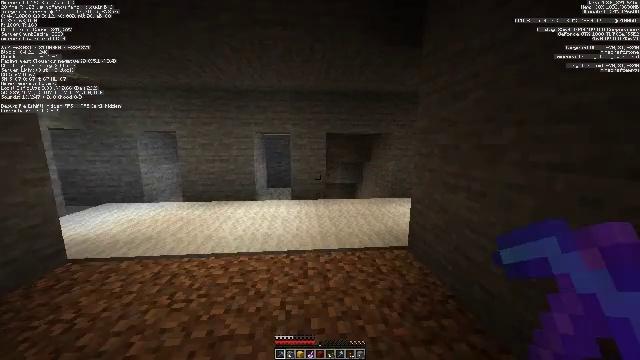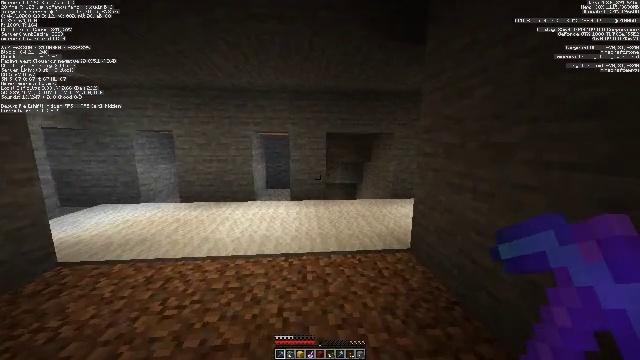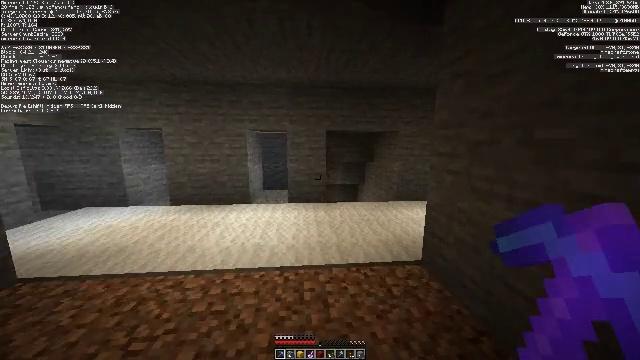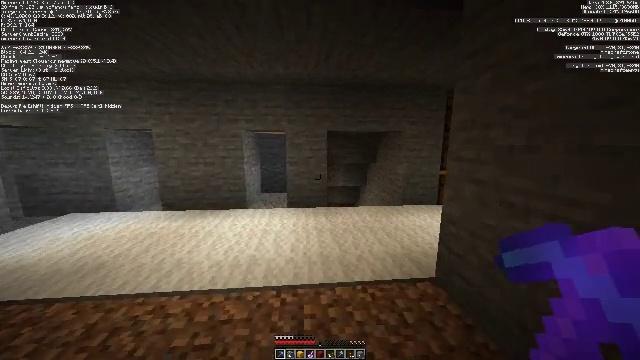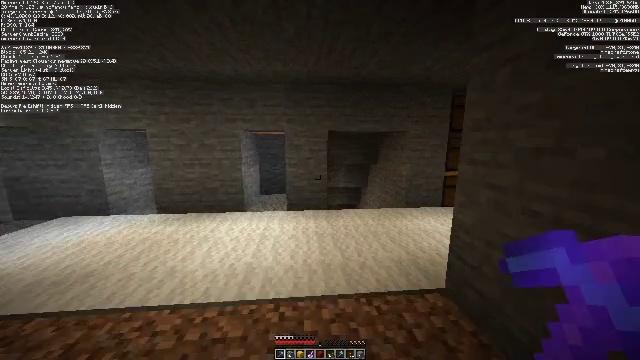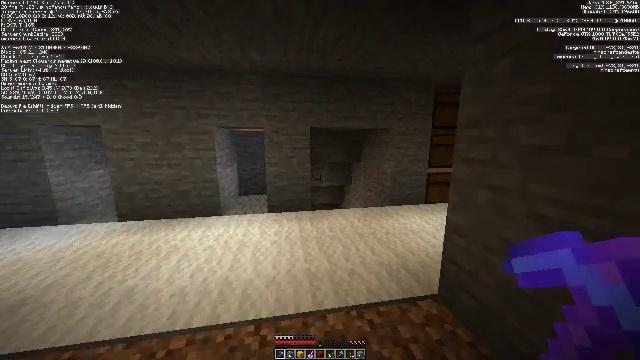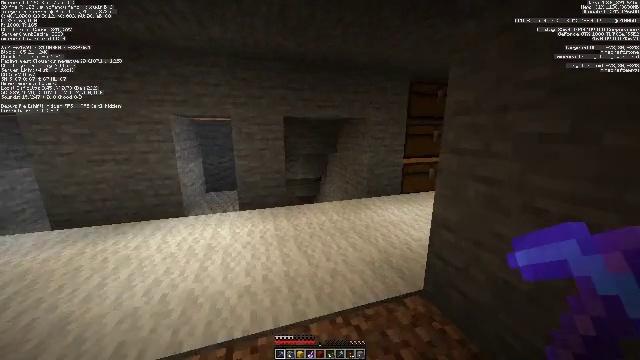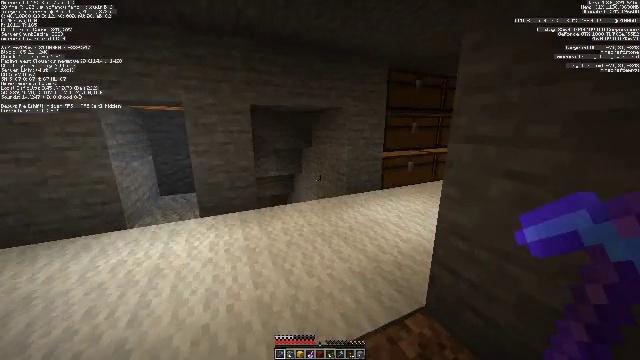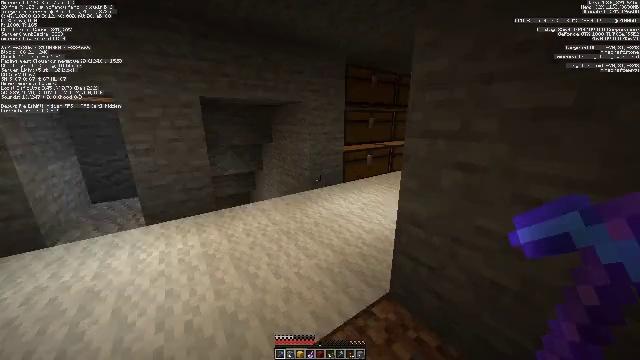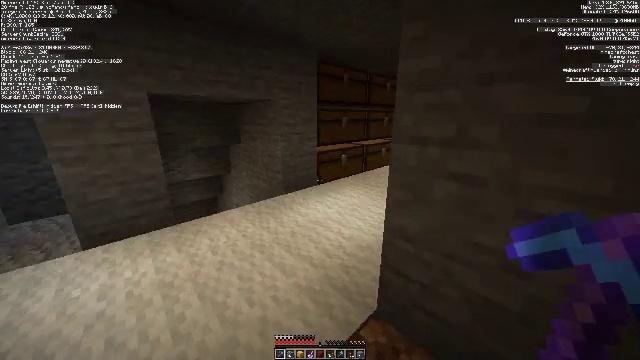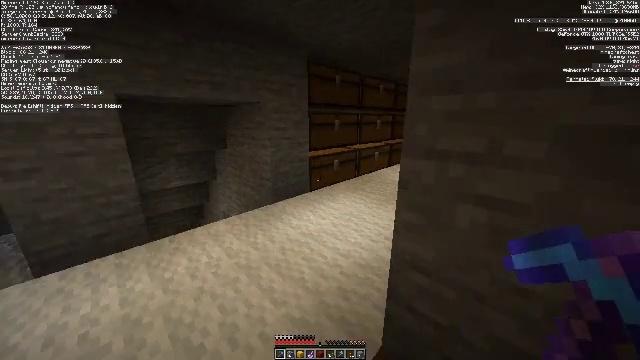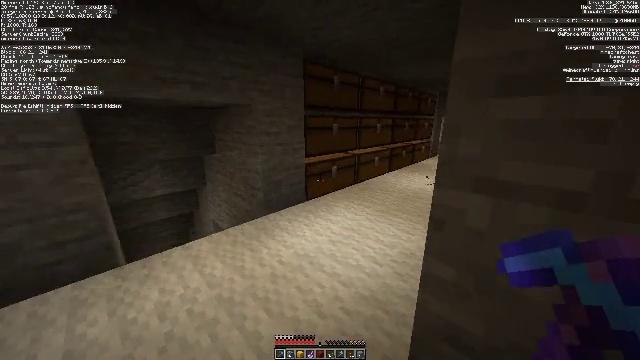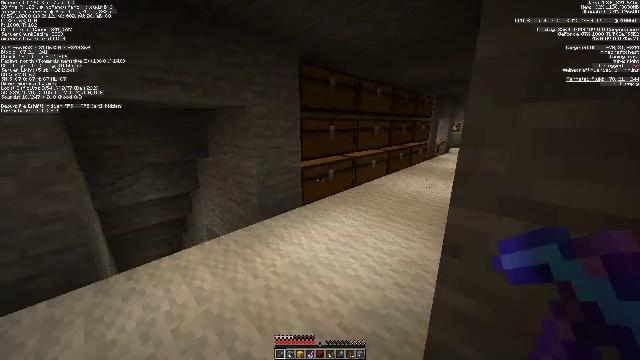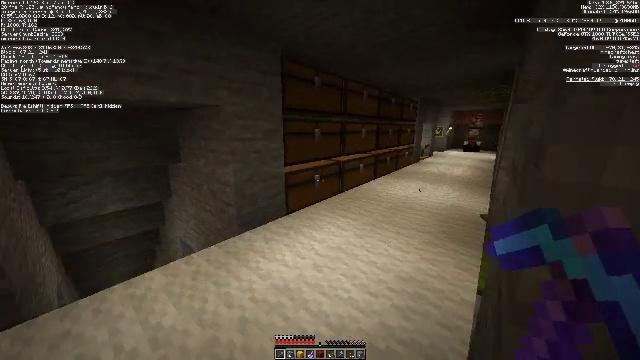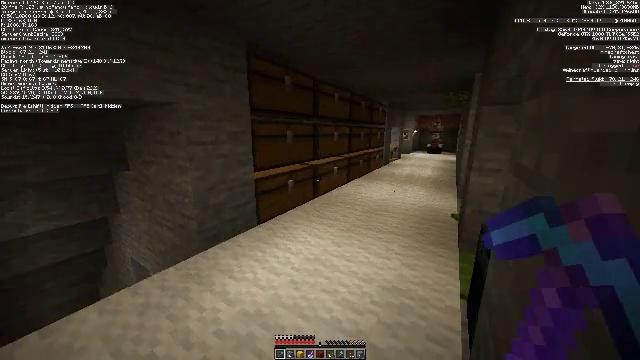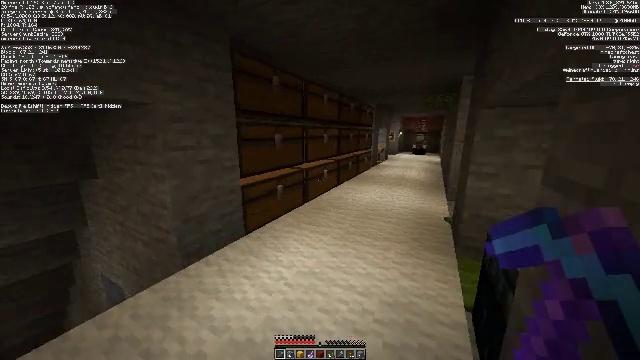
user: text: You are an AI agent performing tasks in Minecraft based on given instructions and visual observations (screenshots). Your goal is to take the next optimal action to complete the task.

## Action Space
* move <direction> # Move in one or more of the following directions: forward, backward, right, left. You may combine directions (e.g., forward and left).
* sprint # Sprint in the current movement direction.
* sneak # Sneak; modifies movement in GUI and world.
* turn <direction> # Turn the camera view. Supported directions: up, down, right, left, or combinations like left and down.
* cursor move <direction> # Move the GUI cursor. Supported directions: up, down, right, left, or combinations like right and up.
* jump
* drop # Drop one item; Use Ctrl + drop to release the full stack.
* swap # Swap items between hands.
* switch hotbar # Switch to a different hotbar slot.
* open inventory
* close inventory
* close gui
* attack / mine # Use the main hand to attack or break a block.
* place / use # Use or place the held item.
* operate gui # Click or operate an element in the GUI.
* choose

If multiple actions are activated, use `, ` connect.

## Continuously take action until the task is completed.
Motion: motion action
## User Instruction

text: Gather the enchanting table for reuse.
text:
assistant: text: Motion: move forward
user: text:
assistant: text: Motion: move forward
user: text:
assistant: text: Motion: move forward
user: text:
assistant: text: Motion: move forward
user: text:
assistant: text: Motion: move forward, turn right
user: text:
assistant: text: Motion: move forward, turn right and down
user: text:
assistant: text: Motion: move forward, turn right and down
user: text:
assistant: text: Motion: move forward, turn right and down
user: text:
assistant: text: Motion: move forward, turn right
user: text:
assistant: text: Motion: move forward, turn right
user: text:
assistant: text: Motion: move forward
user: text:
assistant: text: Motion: move forward
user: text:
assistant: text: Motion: move forward, turn right
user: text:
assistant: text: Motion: move forward, turn right and up
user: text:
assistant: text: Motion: move forward, turn right
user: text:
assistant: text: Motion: move forward, turn right
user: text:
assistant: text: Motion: move forward, turn right
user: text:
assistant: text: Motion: move forward, turn right
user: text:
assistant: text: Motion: move forward, turn right
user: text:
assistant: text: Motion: move forward
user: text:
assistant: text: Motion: move forward
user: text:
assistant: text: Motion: move forward
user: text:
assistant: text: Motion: move forward
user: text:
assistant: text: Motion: move forward
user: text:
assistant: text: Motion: move forward
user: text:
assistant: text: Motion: move forward
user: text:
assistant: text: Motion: move forward
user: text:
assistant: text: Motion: move forward
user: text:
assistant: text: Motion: move forward
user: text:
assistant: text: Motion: move forward